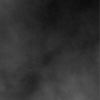
Label: dusty